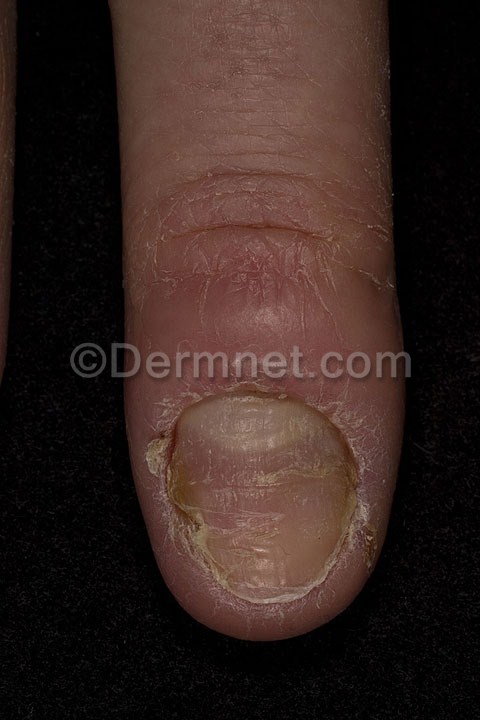
Disease: Nail Fungus and other Nail Disease